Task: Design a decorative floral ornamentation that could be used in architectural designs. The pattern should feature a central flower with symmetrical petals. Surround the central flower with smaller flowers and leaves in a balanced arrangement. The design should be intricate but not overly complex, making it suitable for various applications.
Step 40:
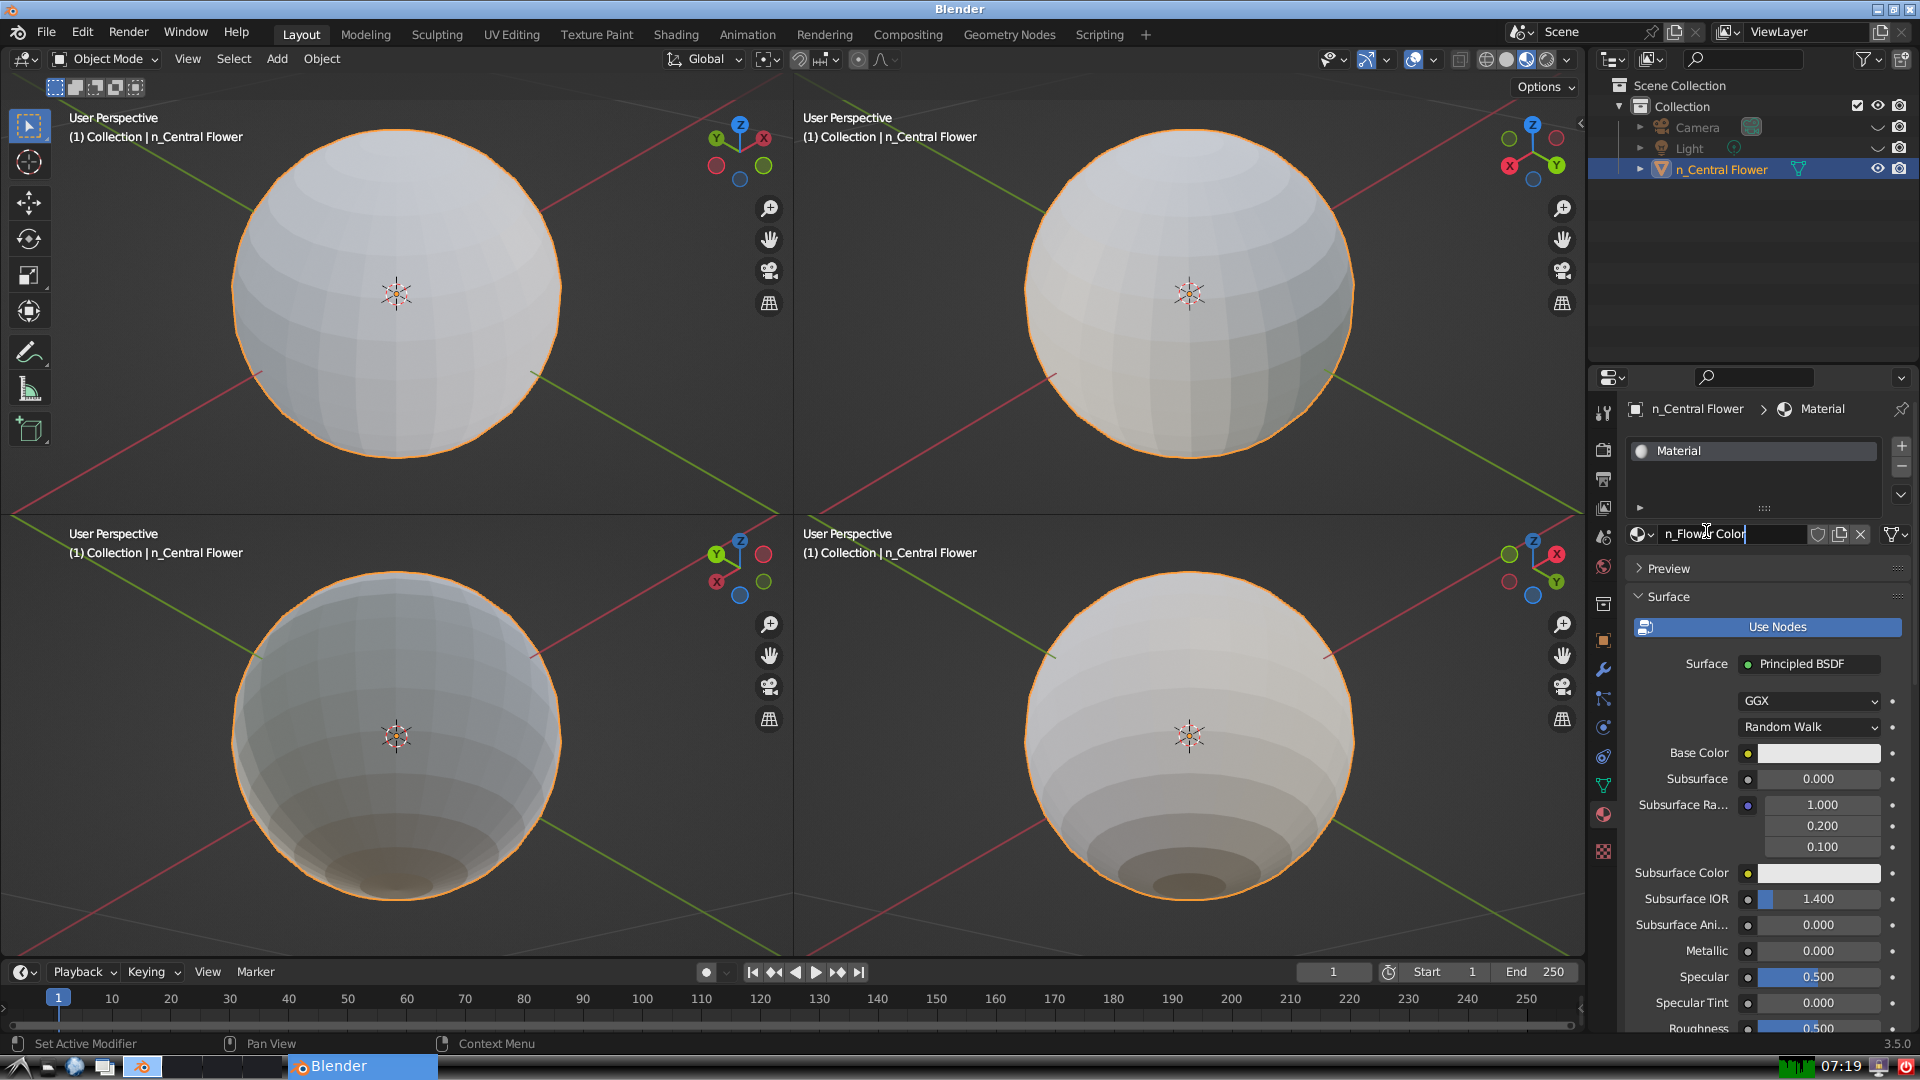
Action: {"key_press": ['Return']}